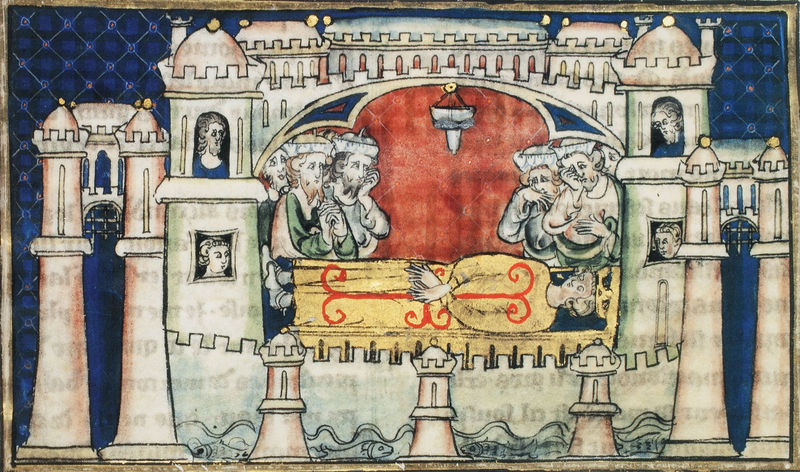
Titel: Berliner Alexanderroman
Institution: Berlin, Preußischer Kulturbesitz, Kupferstichkabinett
Schlagwörter: blau, wasser, gelb, grün, menschen, bunt, fenster, lampe, männer, szene, säulen, zeichnung, zimmer, rot, schloss, muster, rahmen, tod, tot, toter, trauer, hände, flach, gitter, gewand, gold, krone, traurig, turm, wellen, liegen, mauer, kuppel, könig, bett, tor, zinnen, buch, burg, kloster, kreuz, kuppeln, türme, weinen, fisch, weihrauch, heiliger, königin, beweinung, fische, zweidimensional, stat, beratung, buchmalerei, beweinen, flach#, gerkeuzt